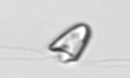
Label: flagellate_morphotype1